Question:
'''
<android.support.design.widget.CoordinatorLayout xmlns:android="http://schemas.android.com/apk/res/android"
xmlns:app="http://schemas.android.com/apk/res-auto"
xmlns:tools="http://schemas.android.com/tools"
android:id="@+id/mainCoordinatorLayout"
android:layout_width="match_parent"
android:layout_height="match_parent"
android:fitsSystemWindows="true">
<android.support.design.widget.AppBarLayout
android:id="@+id/appBarLayout"
android:layout_width="match_parent"
android:layout_height="wrap_content"
android:theme="@style/AppTheme.AppBarOverlay">
<android.support.v7.widget.Toolbar xmlns:android="http://schemas.android.com/apk/res/android"
xmlns:app="http://schemas.android.com/apk/res-auto"
android:id="@+id/toolbar"
android:layout_width="match_parent"
android:layout_height="?attr/actionBarSize"
android:background="?attr/colorPrimary"
app:layout_scrollFlags="scroll|enterAlways"
app:popupTheme="@style/ThemeOverlay.AppCompat.Light"
app:titleTextColor="#FFFFFF">
<TextView
android:id="@+id/toolbar_title"
android:layout_width="wrap_content"
android:layout_height="wrap_content"
android:layout_gravity="center"
android:paddingEnd="5dp"
android:paddingLeft="0dp"
android:paddingRight="5dp"
android:paddingStart="0dp"
android:text="@string/app_name"
android:textColor="#ffffff"
android:textSize="18sp"
android:textStyle="bold" />
</android.support.v7.widget.Toolbar>
<android.support.v7.widget.Toolbar xmlns:android="http://schemas.android.com/apk/res/android"
xmlns:app="http://schemas.android.com/apk/res-auto"
android:id="@+id/toolbar2"
android:layout_width="match_parent"
android:layout_height="?attr/actionBarSize"
app:contentInsetStart="0dp"
android:background="@color/colorPrimary"
app:popupTheme="@style/ThemeOverlay.AppCompat.Light"
app:titleTextColor="#FFFFFF">
<RelativeLayout
android:layout_width="wrap_content"
android:layout_height="wrap_content">
<android.support.v7.widget.CardView xmlns:cardview="http://schemas.android.com/apk/res-auto"
android:layout_width="match_parent"
android:layout_height="40dp"
android:layout_margin="12dp"
android:layout_centerInParent="true"
cardview:cardBackgroundColor="#ffffff"
cardview:cardCornerRadius="2dp"
cardview:cardElevation="0dp">
<RelativeLayout
android:layout_width="match_parent"
android:layout_height="match_parent"
android:focusable="true"
android:focusableInTouchMode="true">
<ImageView
android:id="@+id/search_icon"
android:layout_width="24dp"
android:layout_height="24dp"
android:layout_alignParentRight="true"
android:layout_centerVertical="true"
android:layout_marginLeft="8dp"
android:layout_marginRight="16dp"
android:src="@drawable/ic_search_black_24dp" />
<EditText
android:id="@+id/searchEditText"
android:layout_width="match_parent"
android:layout_height="wrap_content"
android:layout_centerInParent="true"
android:layout_marginRight="5dp"
android:layout_toLeftOf="@+id/search_icon"
android:background="@android:color/transparent"
android:textColor="#000000"
android:textColorHint="#727272"
android:textDirection="rtl" />
</RelativeLayout>
</android.support.v7.widget.CardView>
</RelativeLayout>
</android.support.v7.widget.Toolbar>
</android.support.design.widget.AppBarLayout>
'''
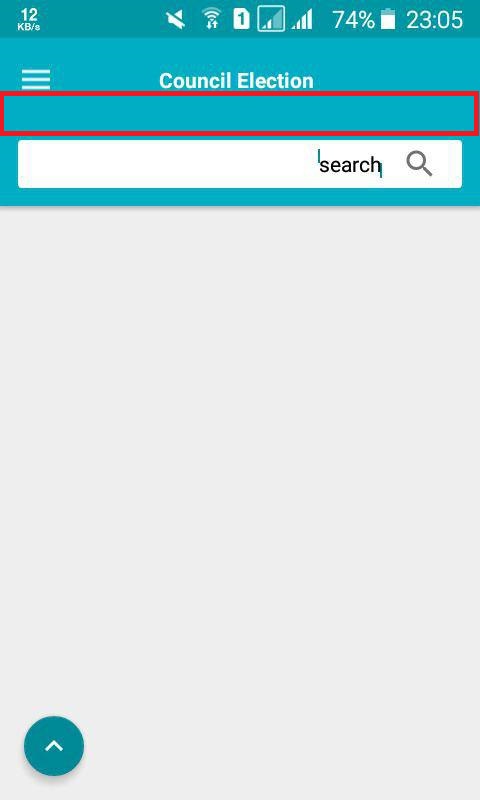
Answer: You can try adding
'''
android:layout_marginBottom="-8dp"
'''
to the 'toolbar'.